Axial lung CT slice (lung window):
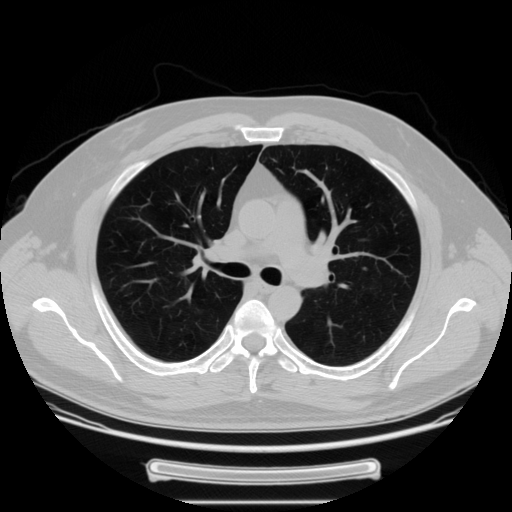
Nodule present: no